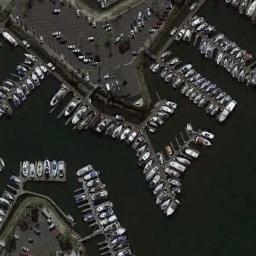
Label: harbor